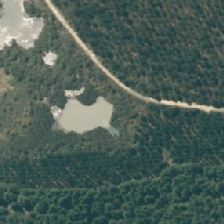
Land cover: lake_pond